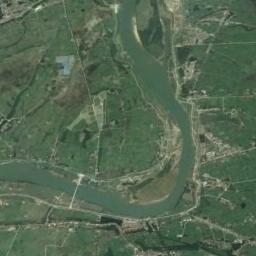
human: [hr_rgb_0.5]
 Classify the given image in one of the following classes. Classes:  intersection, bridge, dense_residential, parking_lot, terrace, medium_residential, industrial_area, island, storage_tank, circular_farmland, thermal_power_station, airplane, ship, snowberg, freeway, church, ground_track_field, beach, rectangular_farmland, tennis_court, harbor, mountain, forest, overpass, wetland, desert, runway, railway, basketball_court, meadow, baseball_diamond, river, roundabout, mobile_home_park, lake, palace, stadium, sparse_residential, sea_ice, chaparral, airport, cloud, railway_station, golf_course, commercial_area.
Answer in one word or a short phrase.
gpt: river